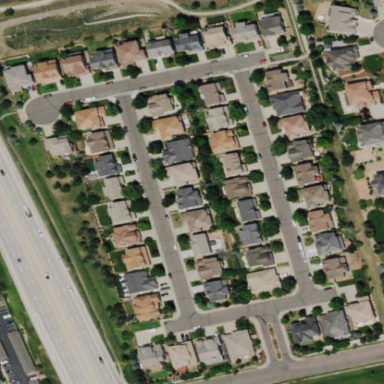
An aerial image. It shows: This residential area consists of single-family homes.